Field crop: maize
Growth stage: 2
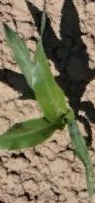
Species: maize